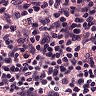
Metastatic tissue present: no